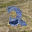
Label: 2